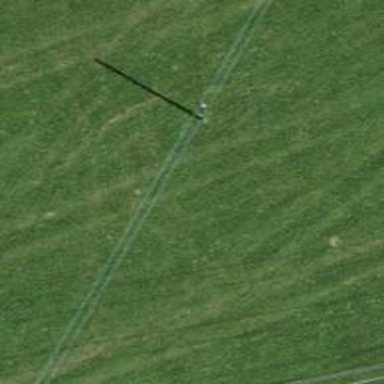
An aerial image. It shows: Minor power line.